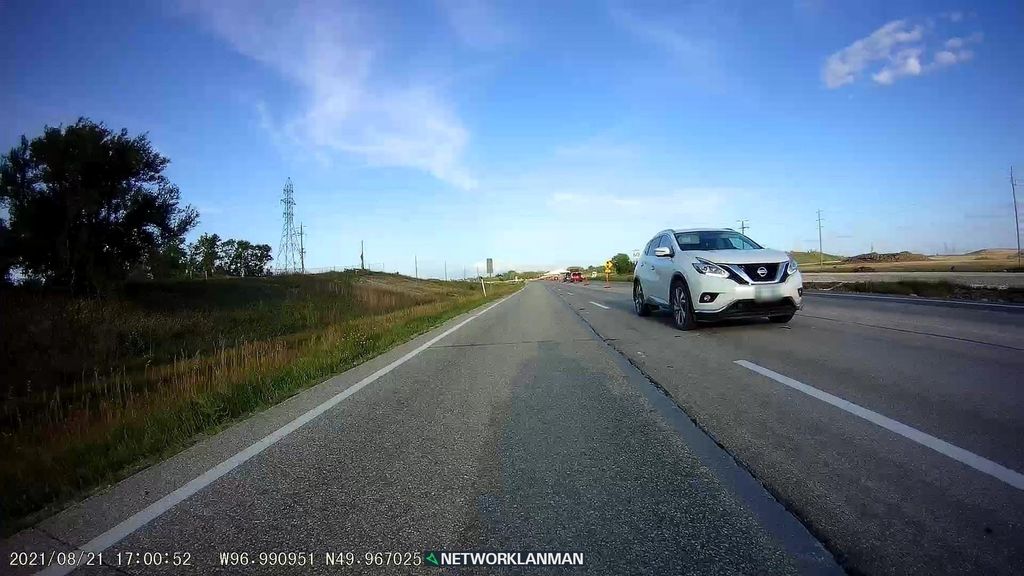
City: winnipeg